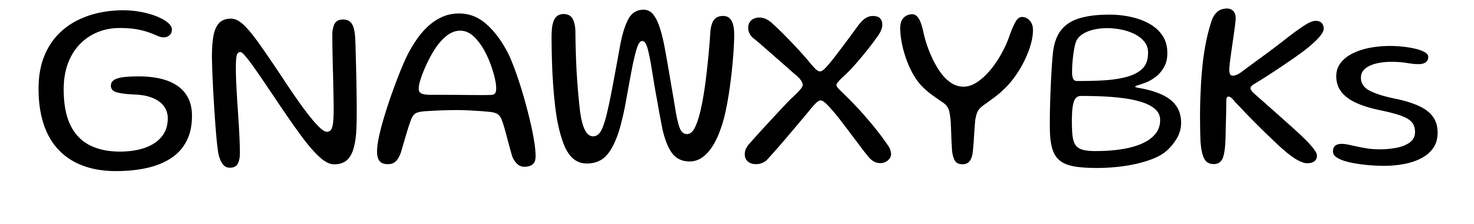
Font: Gluten_Light